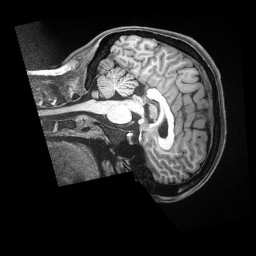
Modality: T1w
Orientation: sagittal
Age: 29
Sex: female
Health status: ill
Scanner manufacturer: siemens
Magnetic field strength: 3 T
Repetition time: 2.5 s
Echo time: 0.00181 s